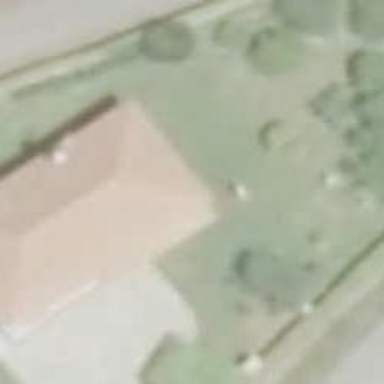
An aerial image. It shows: Simple and straightforward house.